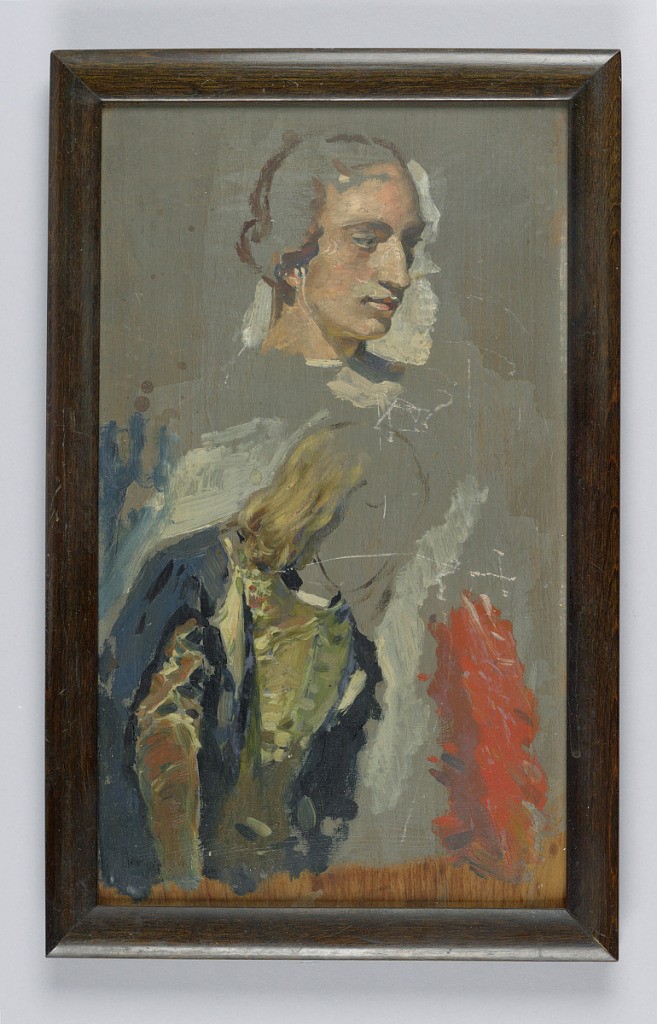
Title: Study of man
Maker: Kenyon Cox, American, 1856–1919
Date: ca. 1878
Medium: Brush and oil on wood panel
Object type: Painting
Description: Partial sketch of a male figure in costume.